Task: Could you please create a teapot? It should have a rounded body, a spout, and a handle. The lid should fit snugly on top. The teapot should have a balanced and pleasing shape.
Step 149:
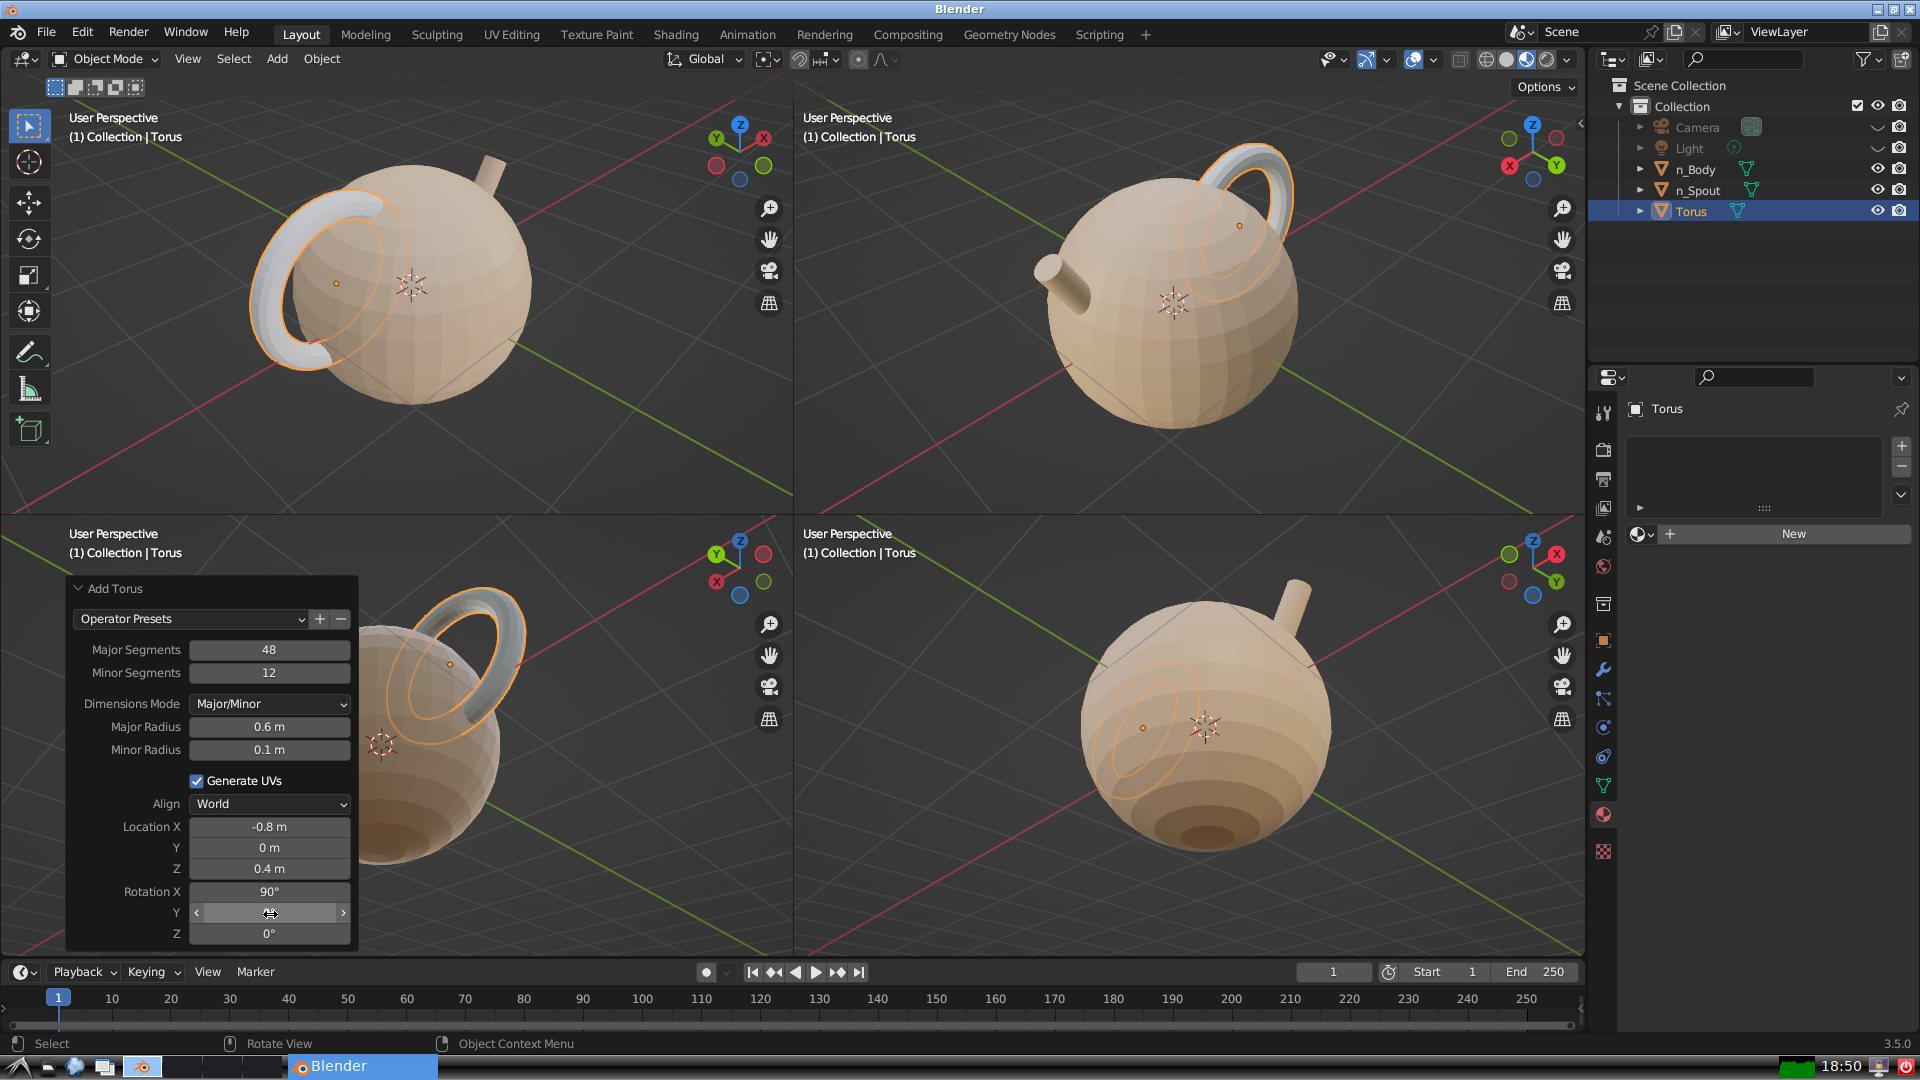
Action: {"mouse_move": [270, 934]}